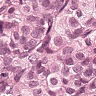
Metastatic tissue present: yes